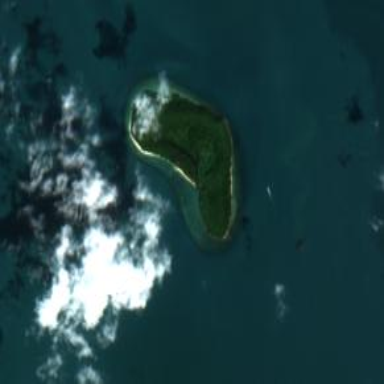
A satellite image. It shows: Islet along the natural coastline.